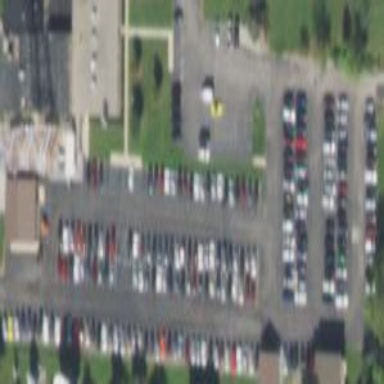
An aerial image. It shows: Parking lot with asphalt surface designed for park and ride facility.